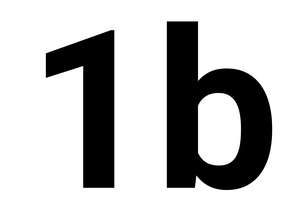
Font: Roboto_Bold